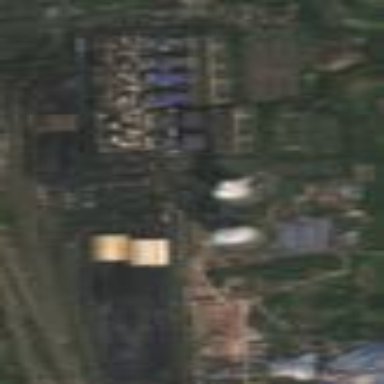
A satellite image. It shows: Industrial area with coal power plant.